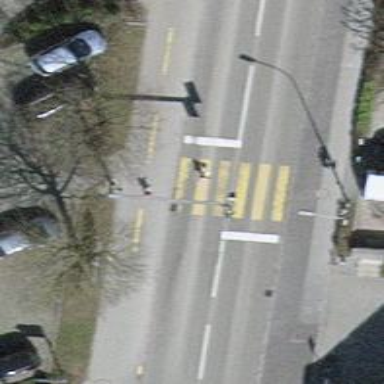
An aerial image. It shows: Secondary road with dedicated cycle lane.